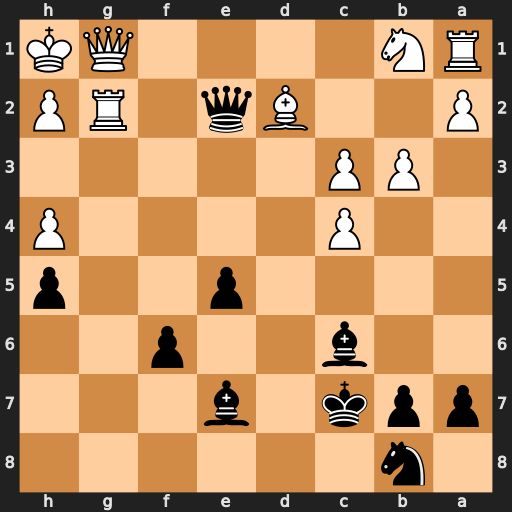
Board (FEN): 1n6/ppk1b3/2b2p2/4p2p/2P4P/1PP5/P2Bq1RP/RN4QK
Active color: b
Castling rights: -
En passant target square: -
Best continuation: Bc5 Be3 Bxe3 Na3 Bxg1